Question: I'm running into some issues with HTML / CSS. I want to float a number off divs after each other. But the last div in line doesn't float how I want it. It's a litte difficult to explain so I placed my code on JSFiddle:
In basic, my HTML looks like this:
'''
<ul>
<li>
<div class="product-image"></div>
<div class="product-title"></div>
<div class="product-description"></div>
<div class="product-spec"></div>
<div class="product-offer"></div>
</li>
</ul>
'''
Full example including CSS: <URL>
Below an image with these div's and how I want them to align:

The issue here is that the div '.product-offer' is floating right of the div '.product-spec'. But I want it all the way up. How would I do that?
PS: This part will be used in a responsive design. This will be the wide example.
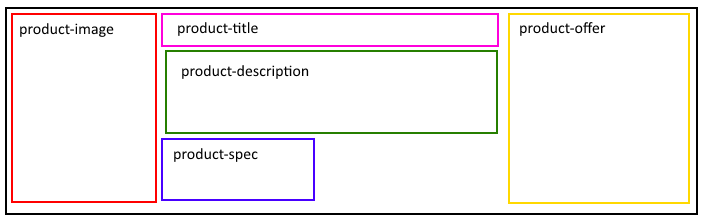
Answer: Make product-offer the first element in the order of your DIVs to take precedence in the float-order.